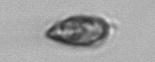
Label: Prorocentrum_triestinum